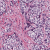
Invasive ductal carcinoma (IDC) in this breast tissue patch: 1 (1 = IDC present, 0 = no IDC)